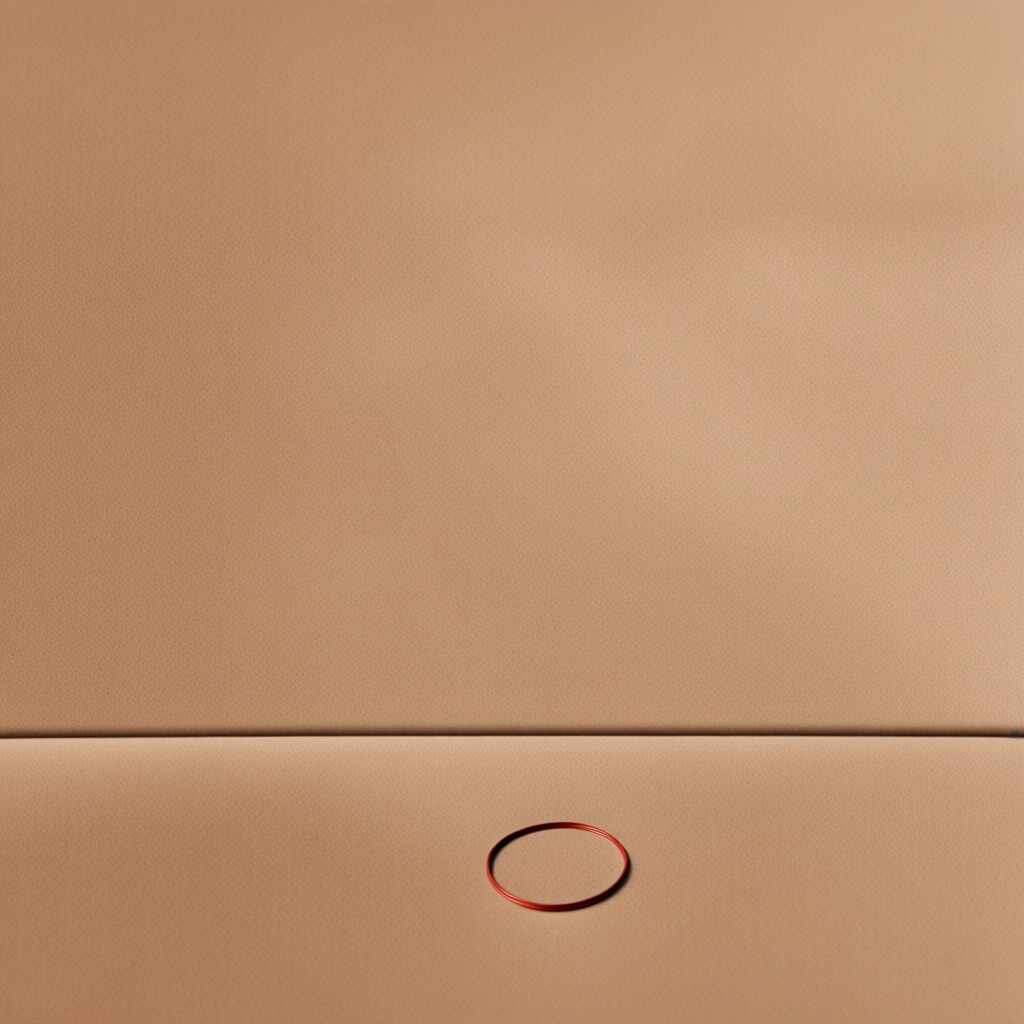
A rubber O-ring is lying on the cardboard box surface.